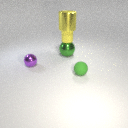
small yellow rubber cylinder above large green metal sphere